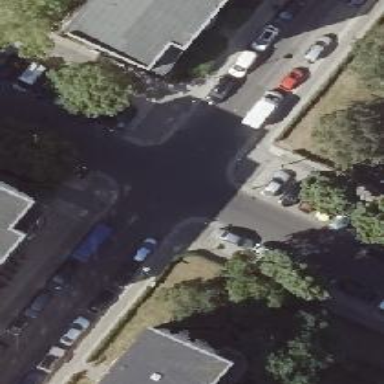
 with both types of parking being on the kerb."